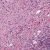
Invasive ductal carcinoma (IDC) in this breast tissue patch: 1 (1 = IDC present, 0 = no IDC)